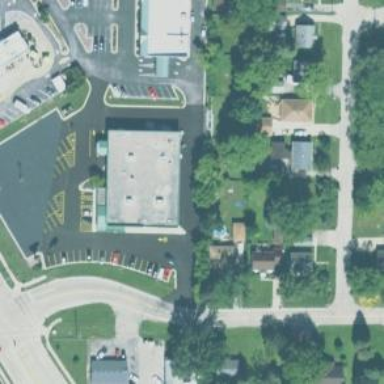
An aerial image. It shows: Pharmacy providing healthcare services.